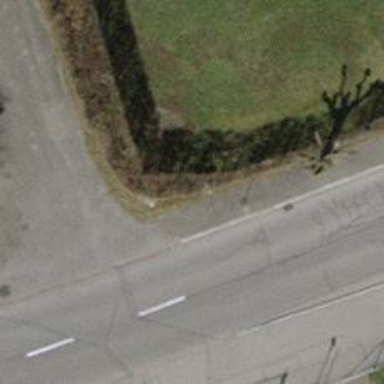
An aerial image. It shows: Hedge barrier.